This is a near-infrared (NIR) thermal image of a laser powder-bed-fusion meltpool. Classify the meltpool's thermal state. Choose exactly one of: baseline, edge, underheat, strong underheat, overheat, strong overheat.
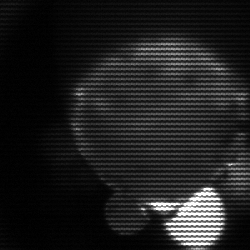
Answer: edge